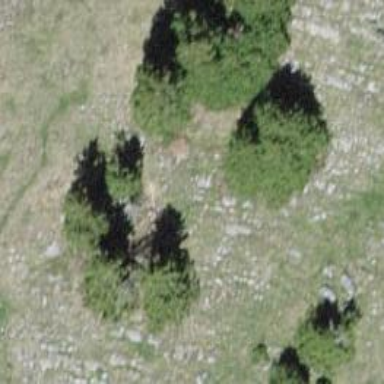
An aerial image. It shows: Needle-leaved tree in its natural environment.